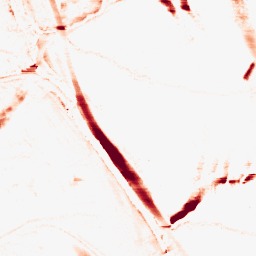
Category: morphological
Decomposition family: morphological_rect
Decomposition parameters: operation: opening
width: 20
height: 5
Upsampling method: sinc_blackman
Upsampling parameters: scale: 2
kernel_size: 8
Upsampling scale: 2